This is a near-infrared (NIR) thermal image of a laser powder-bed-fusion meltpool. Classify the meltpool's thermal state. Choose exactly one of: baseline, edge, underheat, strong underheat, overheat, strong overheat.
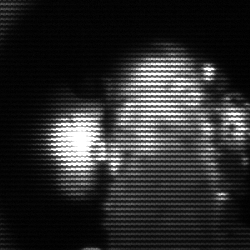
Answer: strong underheat